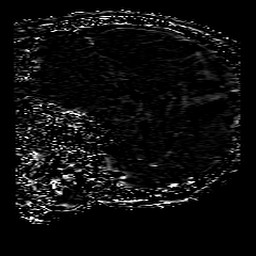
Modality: SWI
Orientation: sagittal
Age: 51
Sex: female
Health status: ill
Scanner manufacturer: philips
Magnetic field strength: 3 T
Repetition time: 0.031 s